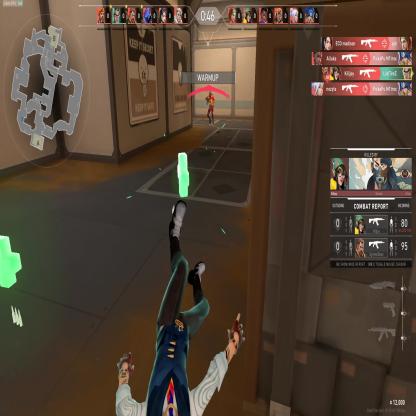
Label: enemy